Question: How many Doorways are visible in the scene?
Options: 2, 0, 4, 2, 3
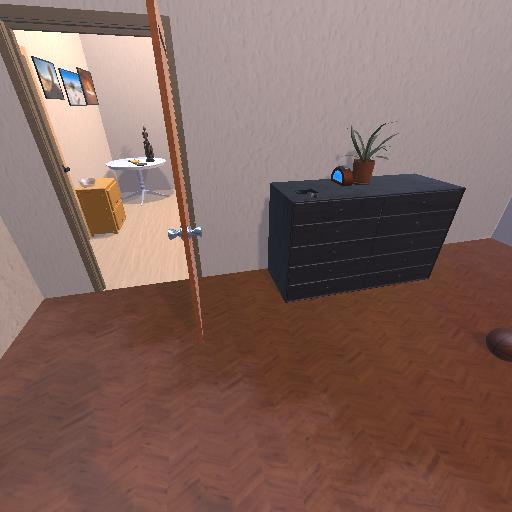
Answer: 2